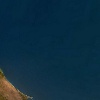
Label: water